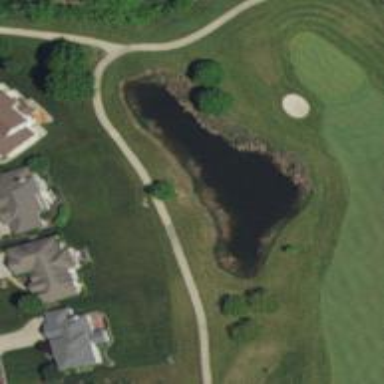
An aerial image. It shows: Scenic view of water hazard on golf course. The natural water feature adds beauty to the landscape.